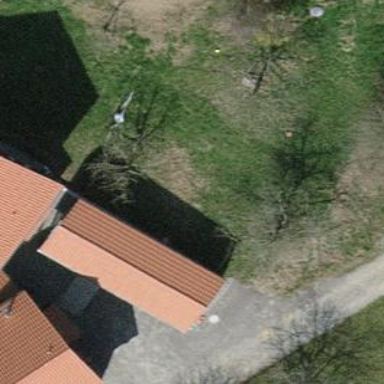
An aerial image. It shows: View of roof of building.